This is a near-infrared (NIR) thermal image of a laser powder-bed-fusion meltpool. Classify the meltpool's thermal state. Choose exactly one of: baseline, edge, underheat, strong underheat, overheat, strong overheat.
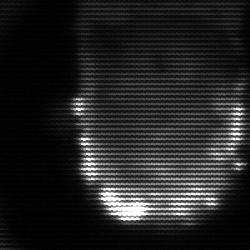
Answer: baseline